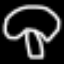
Label: mushroom